Field crop: maize
Growth stage: 2
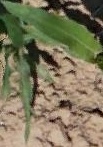
Species: maize